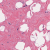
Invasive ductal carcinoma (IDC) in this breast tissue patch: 0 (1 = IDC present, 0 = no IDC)